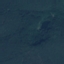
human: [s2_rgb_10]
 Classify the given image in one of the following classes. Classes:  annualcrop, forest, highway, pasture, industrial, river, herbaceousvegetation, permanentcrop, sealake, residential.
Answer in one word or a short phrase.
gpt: Forest